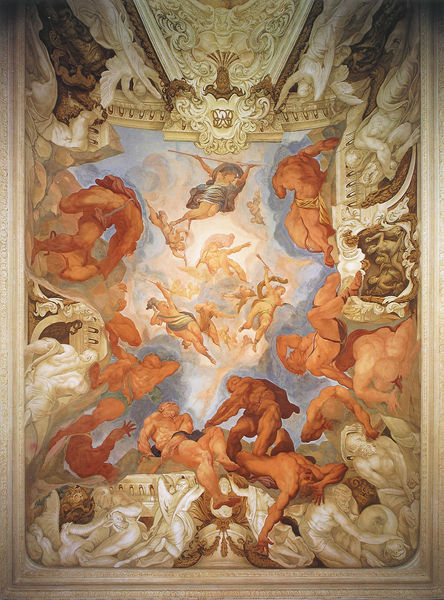
Titel: Freskenzyklus der Jagdgöttin Diana in Schloss Lustheim
Künstler: Francesco Rosa
Standort: Schleißheim, Schloss Lustheim (EU - D - Bayern)
Schlagwörter: blau, flügel, haut, himmel, weiß, wolken, gelb, menschen, braun, licht, orange, gebäude, rot, beige, architektur, mensch, renaissance, rosa, engel, figuren, muskeln, stuck, hautfarbe, wappen, sims, götter, fresken, trompeten, fresko, illusion, tiepolo, deckenfresko, wappern